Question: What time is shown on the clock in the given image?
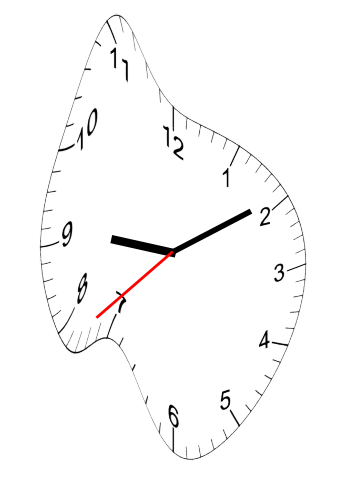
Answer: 09:09:38